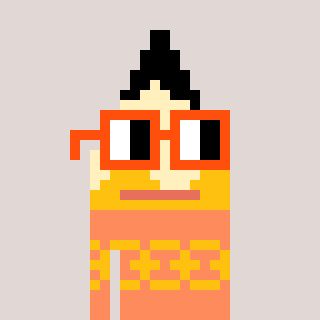
a pixel art character with square orange glasses, a pencil-shaped head and a peachy-colored body on a warm background